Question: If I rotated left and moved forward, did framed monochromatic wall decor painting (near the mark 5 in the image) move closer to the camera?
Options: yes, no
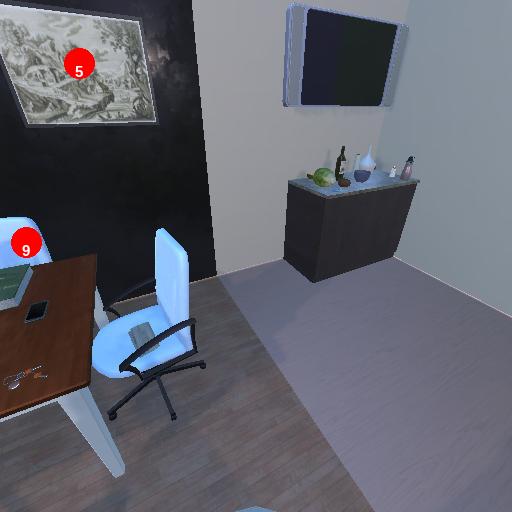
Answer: yes